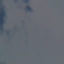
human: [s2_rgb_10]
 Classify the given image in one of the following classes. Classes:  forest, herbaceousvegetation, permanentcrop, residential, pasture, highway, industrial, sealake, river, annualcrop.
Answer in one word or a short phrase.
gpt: SeaLake